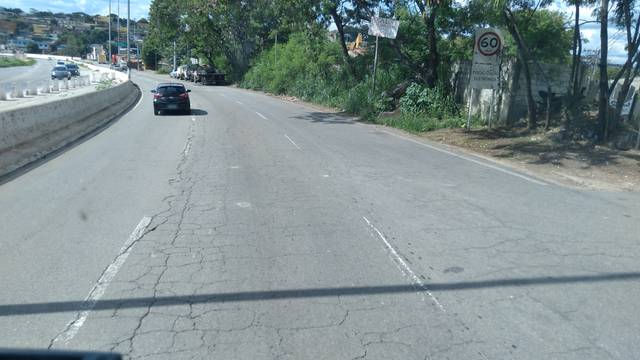
Region: Brazil
Coordinates: -19.859, -43.893